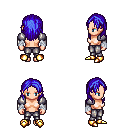
a pixel art fantasy rpg character, female body template, human, light skin, steel arm armor, metal pants, blue long hairstyle, white cloth bandages, gold boots, four views (front, back, left, right), 2x2 character sprite sheet, small pixel art, hard edges, no anti-aliasing